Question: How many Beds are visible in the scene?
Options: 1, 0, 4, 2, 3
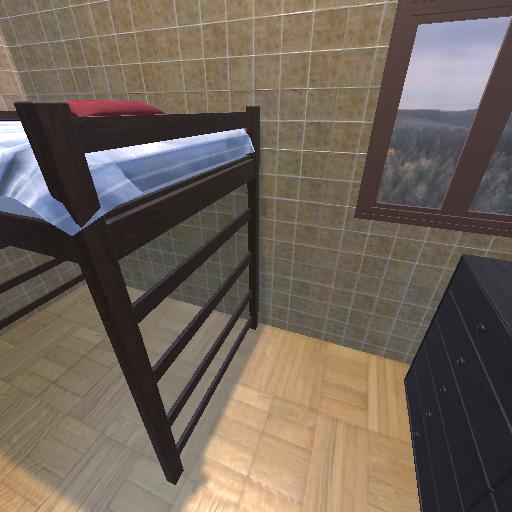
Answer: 1